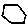
Label: hexagon